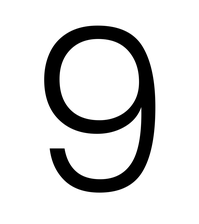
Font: Poppins-Light